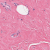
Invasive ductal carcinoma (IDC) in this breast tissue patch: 0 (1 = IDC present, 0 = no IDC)